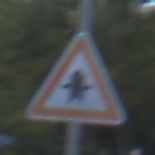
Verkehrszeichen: Vorfahrt
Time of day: SunriseSunset
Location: Outdoor (Urban)
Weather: Clear
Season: NotSpecified
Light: Natural